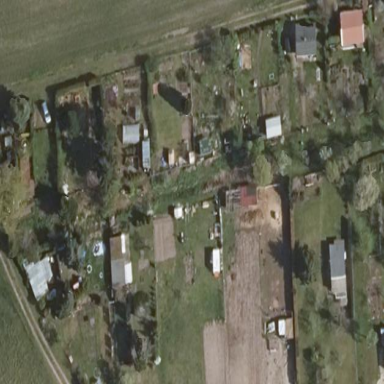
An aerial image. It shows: Allotments area.